Interaction volume radius: 10 \u00c5
Interaction volume height: 10 \u00c5
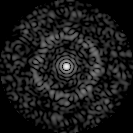
Disorder parameter: 0.8222